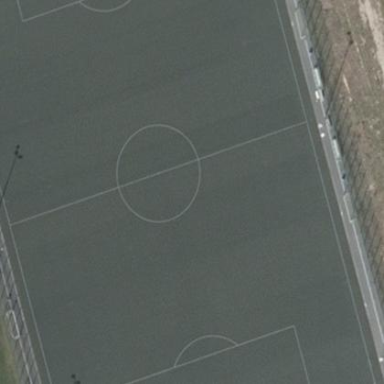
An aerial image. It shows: Soccer pitch designated for leisure and sports activities.